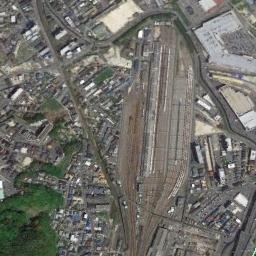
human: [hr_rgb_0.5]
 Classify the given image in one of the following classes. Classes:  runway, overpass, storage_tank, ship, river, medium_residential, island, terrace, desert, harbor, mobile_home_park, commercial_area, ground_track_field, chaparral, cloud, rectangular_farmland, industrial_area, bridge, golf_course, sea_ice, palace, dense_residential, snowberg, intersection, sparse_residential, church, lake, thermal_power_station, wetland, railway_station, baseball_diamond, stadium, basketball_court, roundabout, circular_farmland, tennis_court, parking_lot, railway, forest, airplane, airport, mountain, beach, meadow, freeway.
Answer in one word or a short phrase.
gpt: railway_station